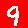
Digit: 9